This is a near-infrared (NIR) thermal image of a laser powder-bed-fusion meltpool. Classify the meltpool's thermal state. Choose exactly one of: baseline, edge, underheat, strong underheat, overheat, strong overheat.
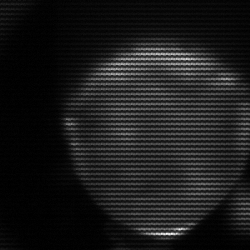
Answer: edge